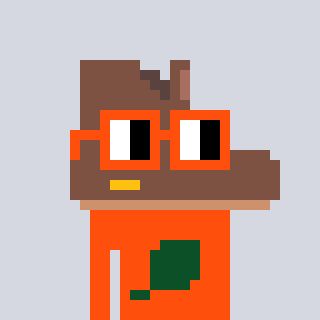
a pixel art character with square orange glasses, a boot-shaped head and a orange-colored body on a cool background